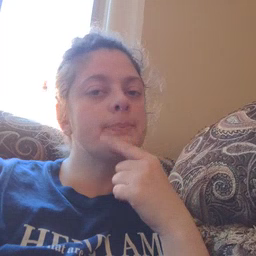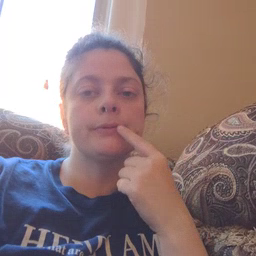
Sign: lips